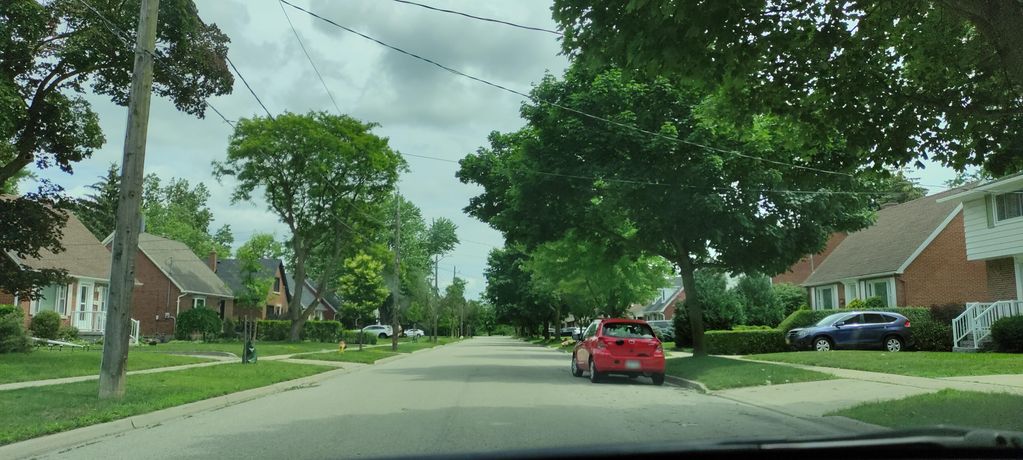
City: kitchener-waterloo